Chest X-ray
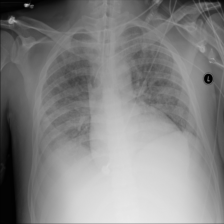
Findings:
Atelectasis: negative
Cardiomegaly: negative
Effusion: negative
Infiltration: negative
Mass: negative
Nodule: negative
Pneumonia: negative
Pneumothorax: negative
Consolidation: negative
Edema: positive
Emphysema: negative
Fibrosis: negative
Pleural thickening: negative
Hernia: negative